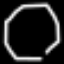
Label: octagon